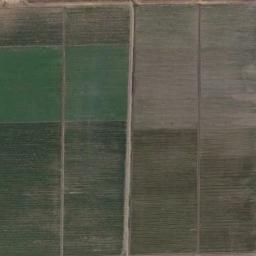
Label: rectangular_farmland